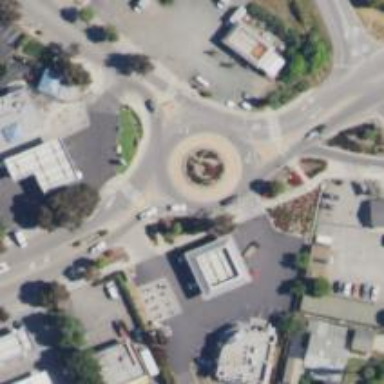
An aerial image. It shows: Secondary road with asphalt surface leading to roundabout.